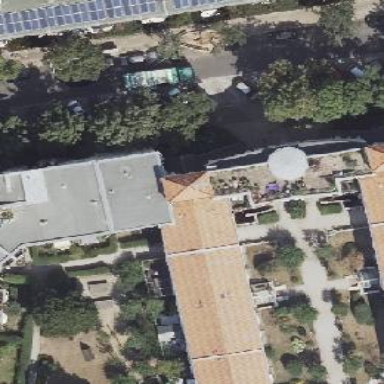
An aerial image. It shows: View of apartment building.